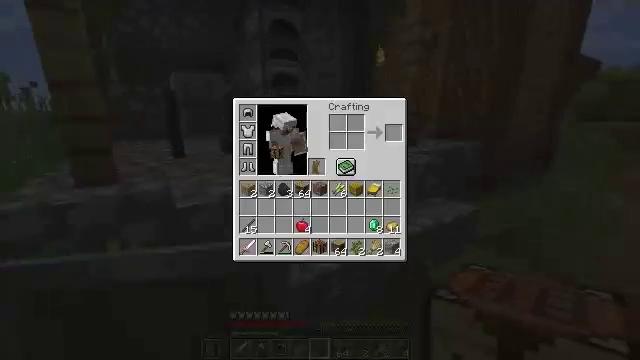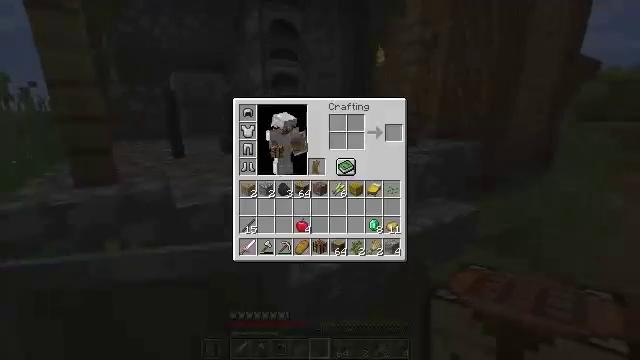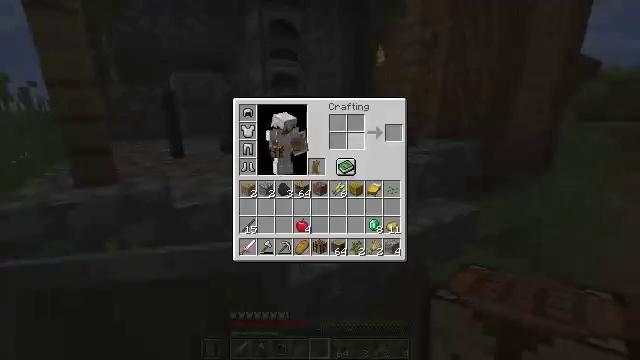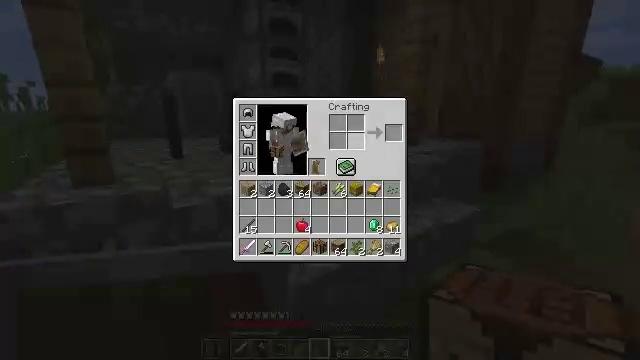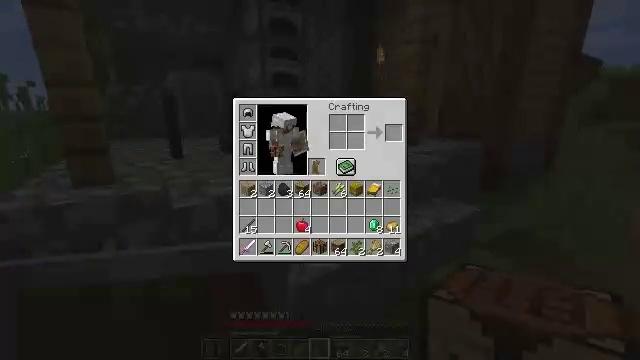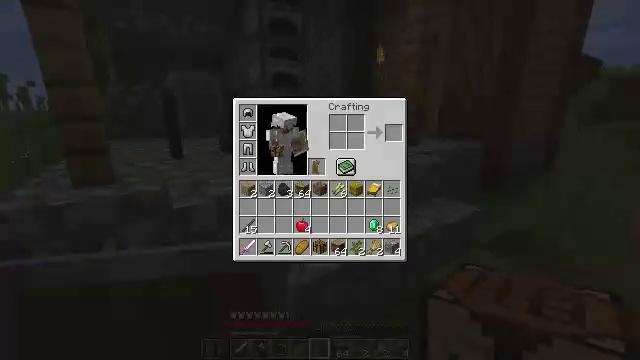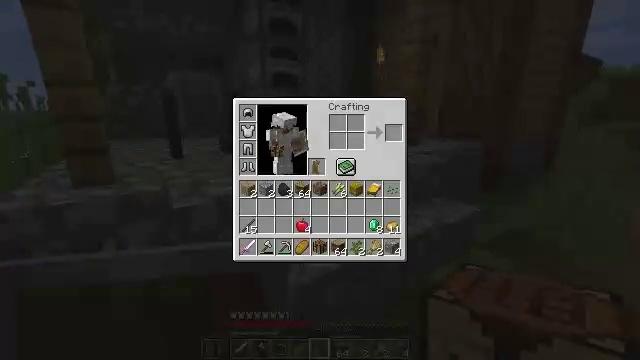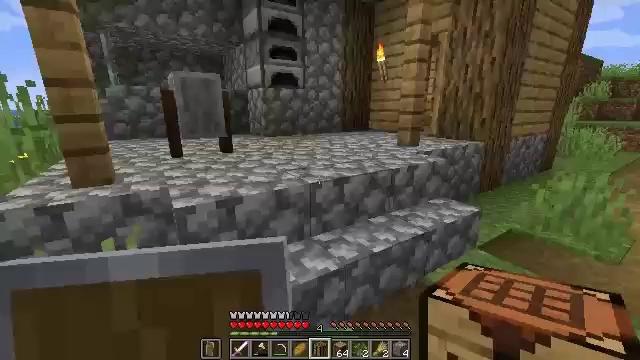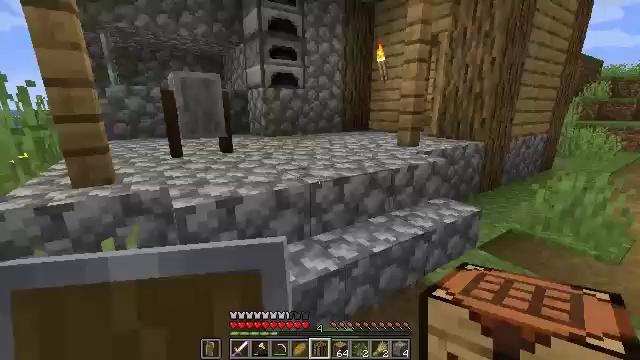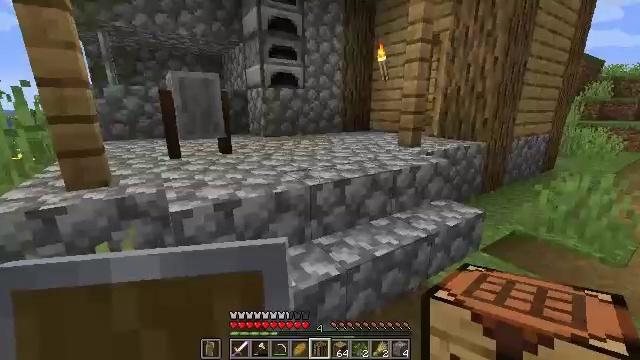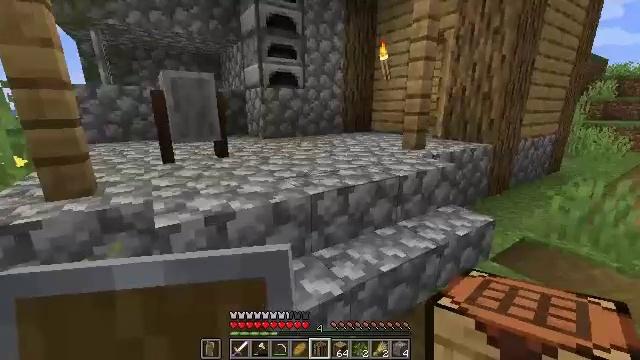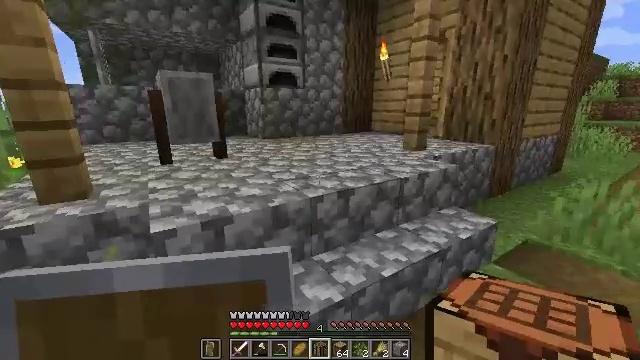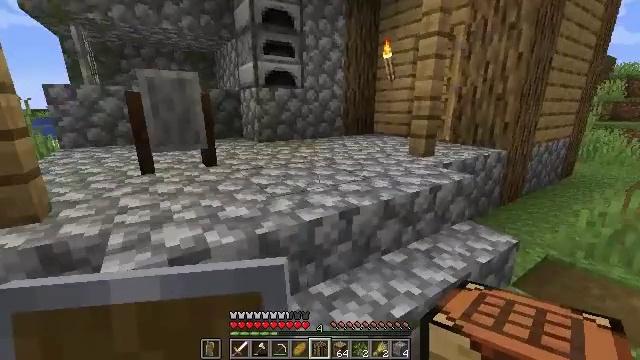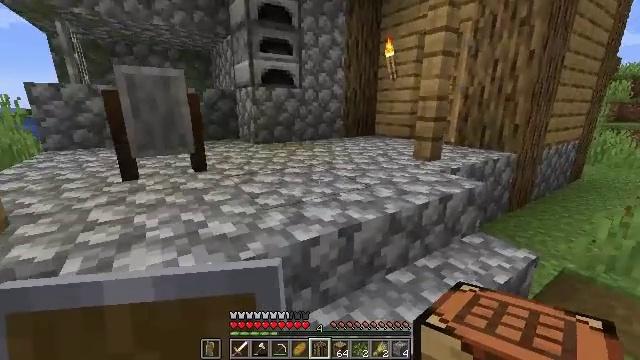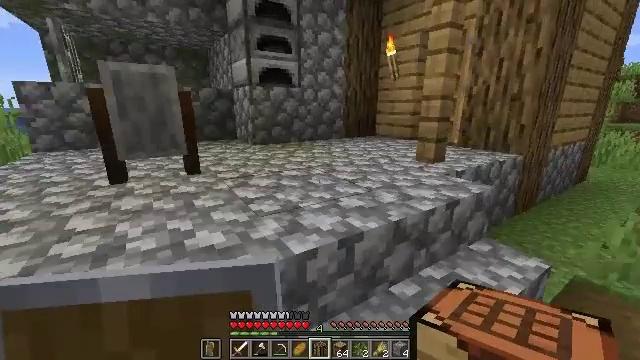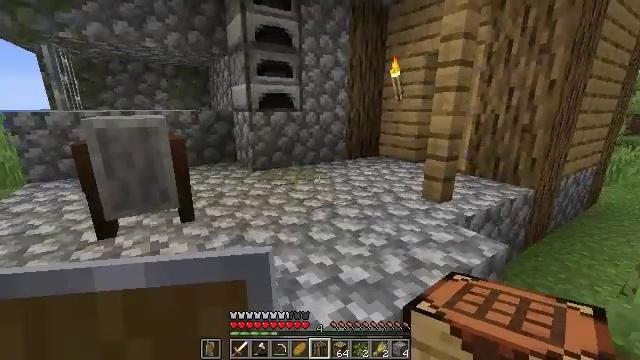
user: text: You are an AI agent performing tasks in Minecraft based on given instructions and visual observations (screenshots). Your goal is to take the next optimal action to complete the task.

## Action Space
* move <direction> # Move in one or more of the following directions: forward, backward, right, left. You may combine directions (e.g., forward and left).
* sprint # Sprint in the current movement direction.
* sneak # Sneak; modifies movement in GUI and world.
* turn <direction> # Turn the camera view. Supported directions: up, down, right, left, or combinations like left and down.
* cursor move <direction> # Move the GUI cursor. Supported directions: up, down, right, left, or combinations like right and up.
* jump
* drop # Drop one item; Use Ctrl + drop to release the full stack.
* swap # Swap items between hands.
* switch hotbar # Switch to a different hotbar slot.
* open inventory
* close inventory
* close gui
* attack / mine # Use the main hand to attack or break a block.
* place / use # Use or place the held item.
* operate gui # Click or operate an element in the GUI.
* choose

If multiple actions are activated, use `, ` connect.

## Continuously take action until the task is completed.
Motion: motion action
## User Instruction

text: Remove the grindstone from its place.
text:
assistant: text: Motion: no_op
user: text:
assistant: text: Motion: no_op
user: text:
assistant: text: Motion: no_op
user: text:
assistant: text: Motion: no_op
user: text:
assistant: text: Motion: no_op
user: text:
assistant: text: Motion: no_op
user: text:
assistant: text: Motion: no_op
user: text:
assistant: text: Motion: close gui
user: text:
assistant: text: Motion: move forward, open inventory
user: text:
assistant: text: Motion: move forward, open inventory
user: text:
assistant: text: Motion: move forward
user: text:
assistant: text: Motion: move forward
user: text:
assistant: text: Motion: move forward
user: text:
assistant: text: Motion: move forward
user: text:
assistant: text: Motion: move forward
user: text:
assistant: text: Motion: move forward, turn left
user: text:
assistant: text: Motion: move forward, turn left, close inventory
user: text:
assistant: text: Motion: move forward, close inventory
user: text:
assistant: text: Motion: close inventory
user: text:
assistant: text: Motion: cursor move right and up, open gui
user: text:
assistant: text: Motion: cursor move right and up
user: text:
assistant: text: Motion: cursor move right and up
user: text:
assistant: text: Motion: no_op
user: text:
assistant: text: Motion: no_op
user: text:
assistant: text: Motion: no_op
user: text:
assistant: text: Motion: no_op
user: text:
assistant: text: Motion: no_op
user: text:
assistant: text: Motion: no_op
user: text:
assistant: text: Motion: close gui
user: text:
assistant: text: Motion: move forward, open inventory